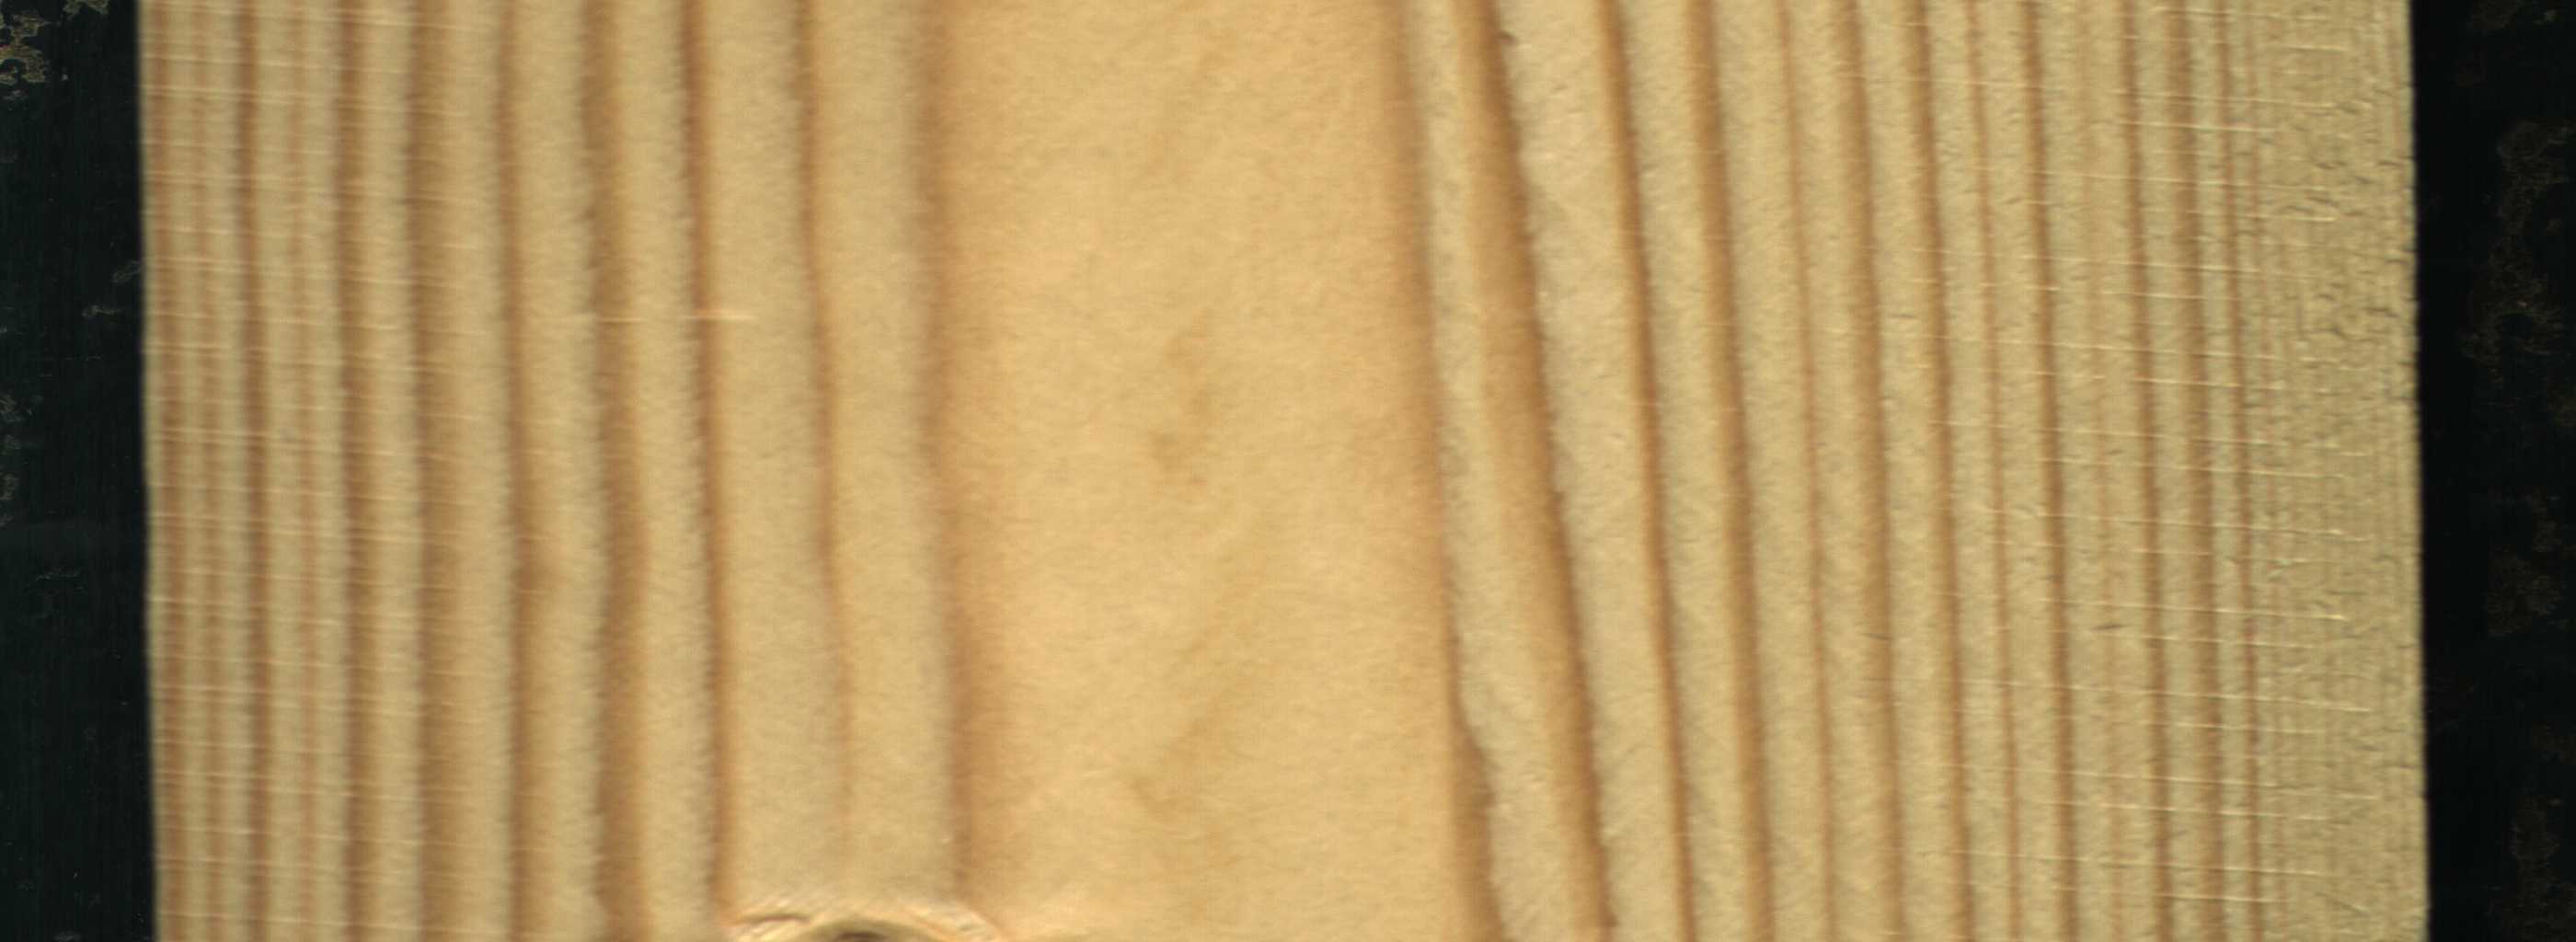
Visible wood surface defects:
Live_Knot